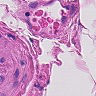
Metastatic tissue present: no